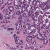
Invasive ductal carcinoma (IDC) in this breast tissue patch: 1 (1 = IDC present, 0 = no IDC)